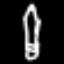
Label: pencil